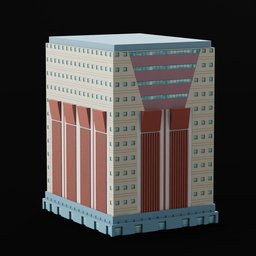
Label: architecture